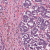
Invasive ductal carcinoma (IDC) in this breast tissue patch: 1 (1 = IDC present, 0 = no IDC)